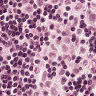
Metastatic tissue present: no